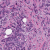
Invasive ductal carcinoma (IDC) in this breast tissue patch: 1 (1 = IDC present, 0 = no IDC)